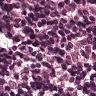
Metastatic tissue present: no